Question: I am trying to read data from a excel sheet but getting NullPointerException every time when reading data at the cell index =6. Put while(value != null) to avoid null values but still got the exception without any output.
I am putting the screen shot of excel sheet from where i am trying to get data.
'''
Code-
package com.selenium;
import java.io.FileInputStream;
import org.apache.poi.ss.usermodel.*;
import org.apache.poi.ss.usermodel.WorkbookFactory;
import org.openqa.selenium.WebDriver;
import org.openqa.selenium.WebElement;
import org.openqa.selenium.firefox.FirefoxDriver;
import java.io.IOException;
public class Exxcel {
public static void main(String[] args) throws Exception,NullPointerException{
//WebDriver driver= new FirefoxDriver();
//WebElement wb;
try{
FileInputStream file= new FileInputStream("C:\Documents and Settings\OMEGA\Desktop\Test Planning And Documents\Automation Data.xlsx");
Workbook data=WorkbookFactory.create(file);
Sheet sheet=data.getSheet("Sheet1");
for(int i=1;i<=sheet.getLastRowNum();i++){
Row row= sheet.getRow(i);
int j=0;
String value=row.getCell(j).getStringCellValue();
while(value != null){
System.out.println(value);
}//while
while(value == null){
j++;
}
}//for
/*while(j1==9){
String value=row.getCell(j1).getStringCellValue();
System.out.println(value);
}//while2
*/
}catch(NullPointerException n){n.printStackTrace();
System.out.println("Null");
}// catch
}//main
}//class
StackTrace-
Null
java.lang.NullPointerException
at com.selenium.Exxcel.main(Exxcel.java:22)
'''
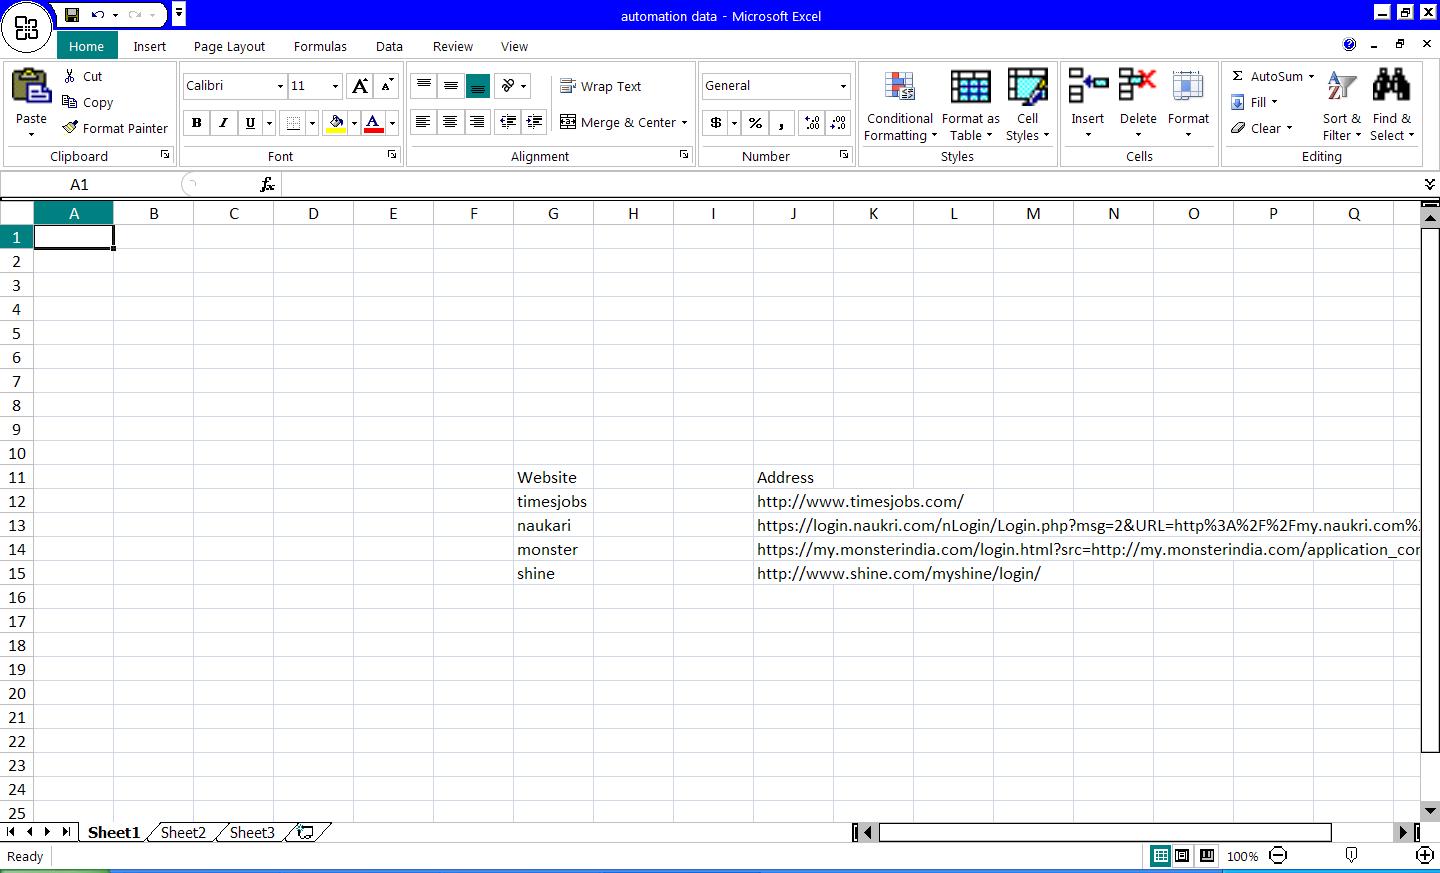
Answer: It's not enough to check that 'row.getCell(j).getStringCellValue() != null'. You should check that 'row.getCell(j) != null'.
In addition, your while loops makes no sense :
The first one will either do nothing or print value forever (since you are not changing value inside the loop).
'''
while(value != null) {
System.out.println(value);
}//while
'''
The second one will either do nothing or increment j forever (since you are not changing value inside the loop).
'''
while(value == null) {
j++;
}
'''
I suggest you replace them with the following code :
'''
Row row = sheet.getRow(i);
if (row != null) {
for (int j = 0; j < row.getLastCellNum(); j++) {
if (row.getCell(j) != null) {
if (row.getCell(j).getCellType() == CELL_TYPE_STRING) {
String value=row.getCell(j).getStringCellValue();
if(value != null) {
System.out.println(value);
}
}
}
}
}
'''